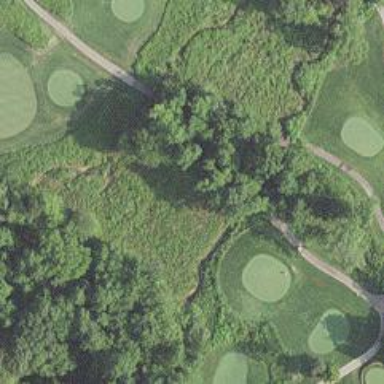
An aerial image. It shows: Path bridge over golf path.